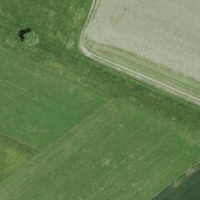
EUNIS habitat code: 52
Species observed at this site:
Geum rivale